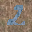
Label: 2